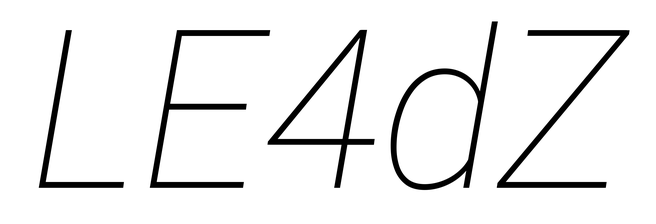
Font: Roboto-Italic_Thin_Italic